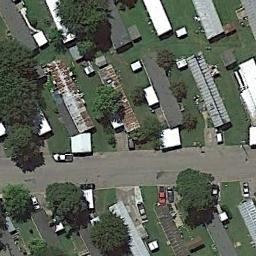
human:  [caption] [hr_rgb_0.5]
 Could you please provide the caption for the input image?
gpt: There are three rows of mobile homes .

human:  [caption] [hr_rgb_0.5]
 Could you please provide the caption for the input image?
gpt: The mobile home park has some mobile homes on the grass and some trees are among these mobile homes .

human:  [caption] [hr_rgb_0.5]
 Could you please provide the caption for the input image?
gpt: The mobile home park is on the grass next to the road .

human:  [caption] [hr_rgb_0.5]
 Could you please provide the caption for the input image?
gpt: Many buildings of different shapes and sizes are in mobile home parks .

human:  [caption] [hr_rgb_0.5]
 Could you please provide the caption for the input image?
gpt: There are some buildings and green trees in the mobile home park .